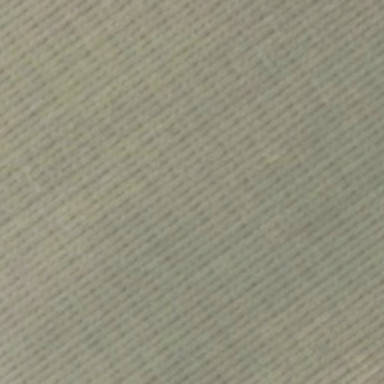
There is a piece of formland .